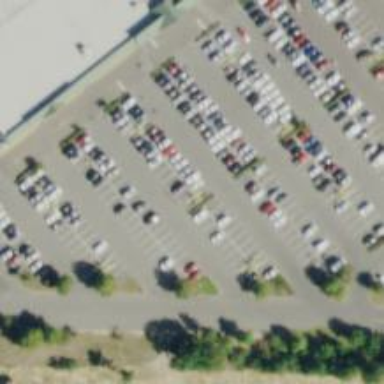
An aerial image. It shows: Trolley bay.